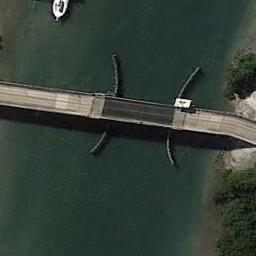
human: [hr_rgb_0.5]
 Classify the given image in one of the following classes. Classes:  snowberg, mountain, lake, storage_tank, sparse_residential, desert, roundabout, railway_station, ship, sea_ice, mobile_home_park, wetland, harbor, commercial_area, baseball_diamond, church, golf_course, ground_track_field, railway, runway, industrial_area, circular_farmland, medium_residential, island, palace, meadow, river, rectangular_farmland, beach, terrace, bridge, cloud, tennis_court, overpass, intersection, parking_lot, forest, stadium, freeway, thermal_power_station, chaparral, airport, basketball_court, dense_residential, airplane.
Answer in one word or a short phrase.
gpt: bridge